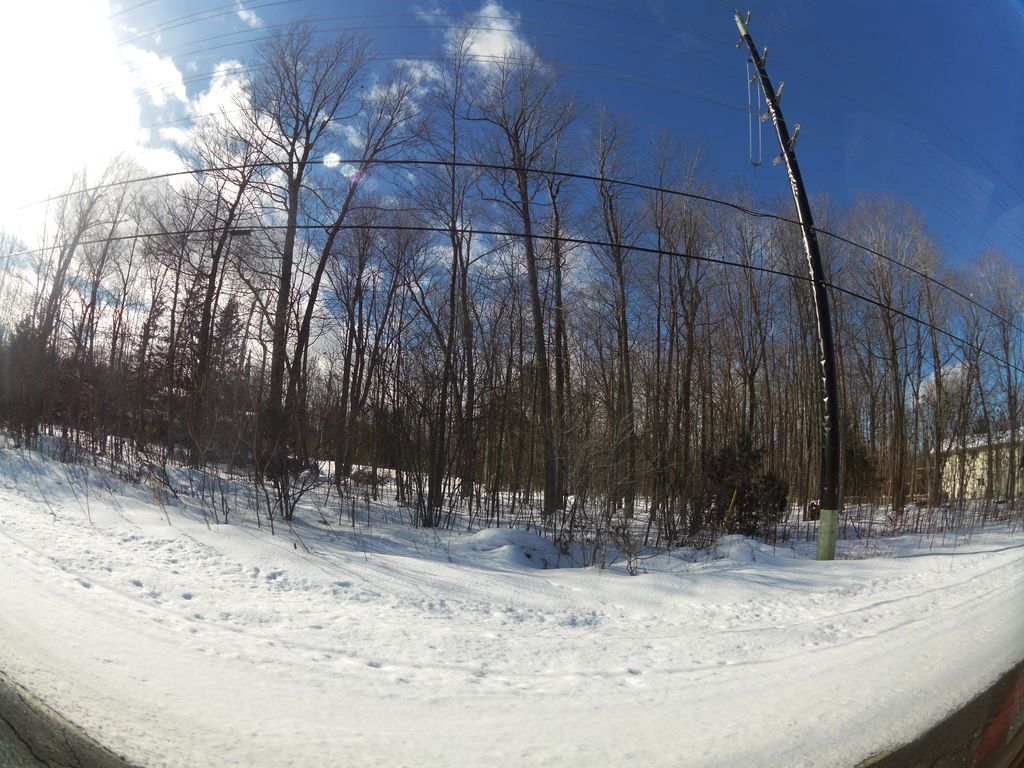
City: ottawa-gatineau